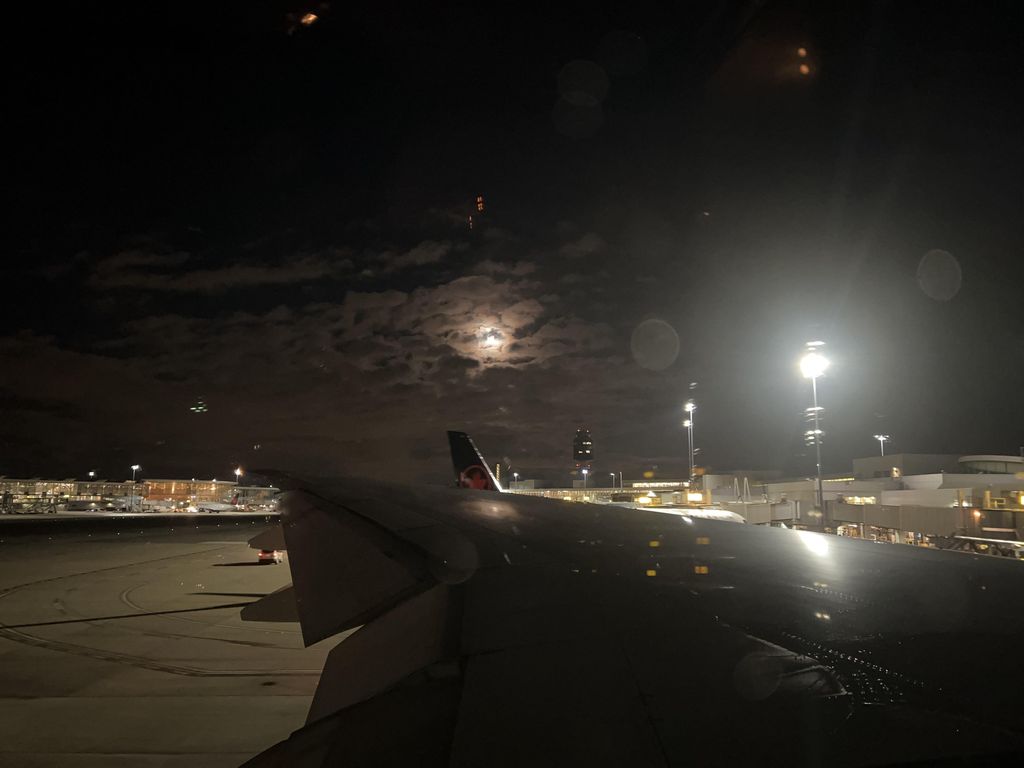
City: vancouver